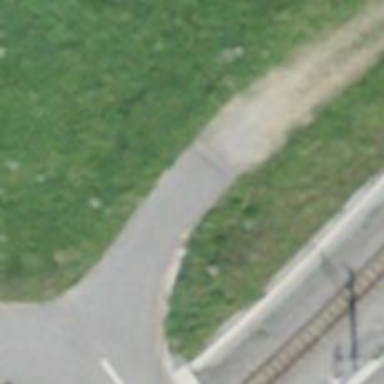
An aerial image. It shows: Track with grade 1 quality.